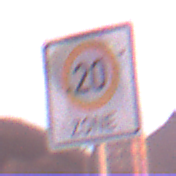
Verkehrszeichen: BeginnZone20
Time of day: SunriseSunset
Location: Outdoor (Urban)
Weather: PartlyCloudy
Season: NotSpecified
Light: Natural